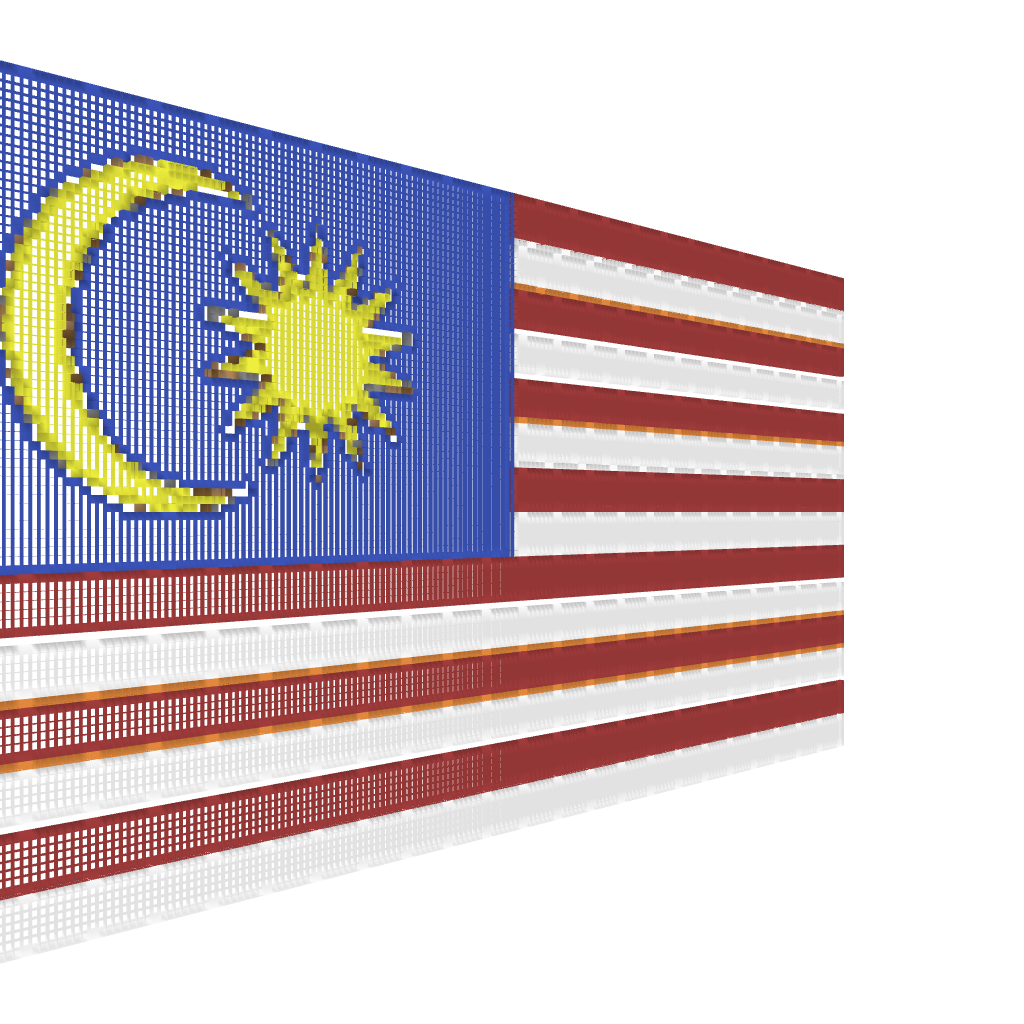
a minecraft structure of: Malaysia Flag bad low quality